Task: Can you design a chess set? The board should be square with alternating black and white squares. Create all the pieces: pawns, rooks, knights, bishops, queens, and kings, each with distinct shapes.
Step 5595:
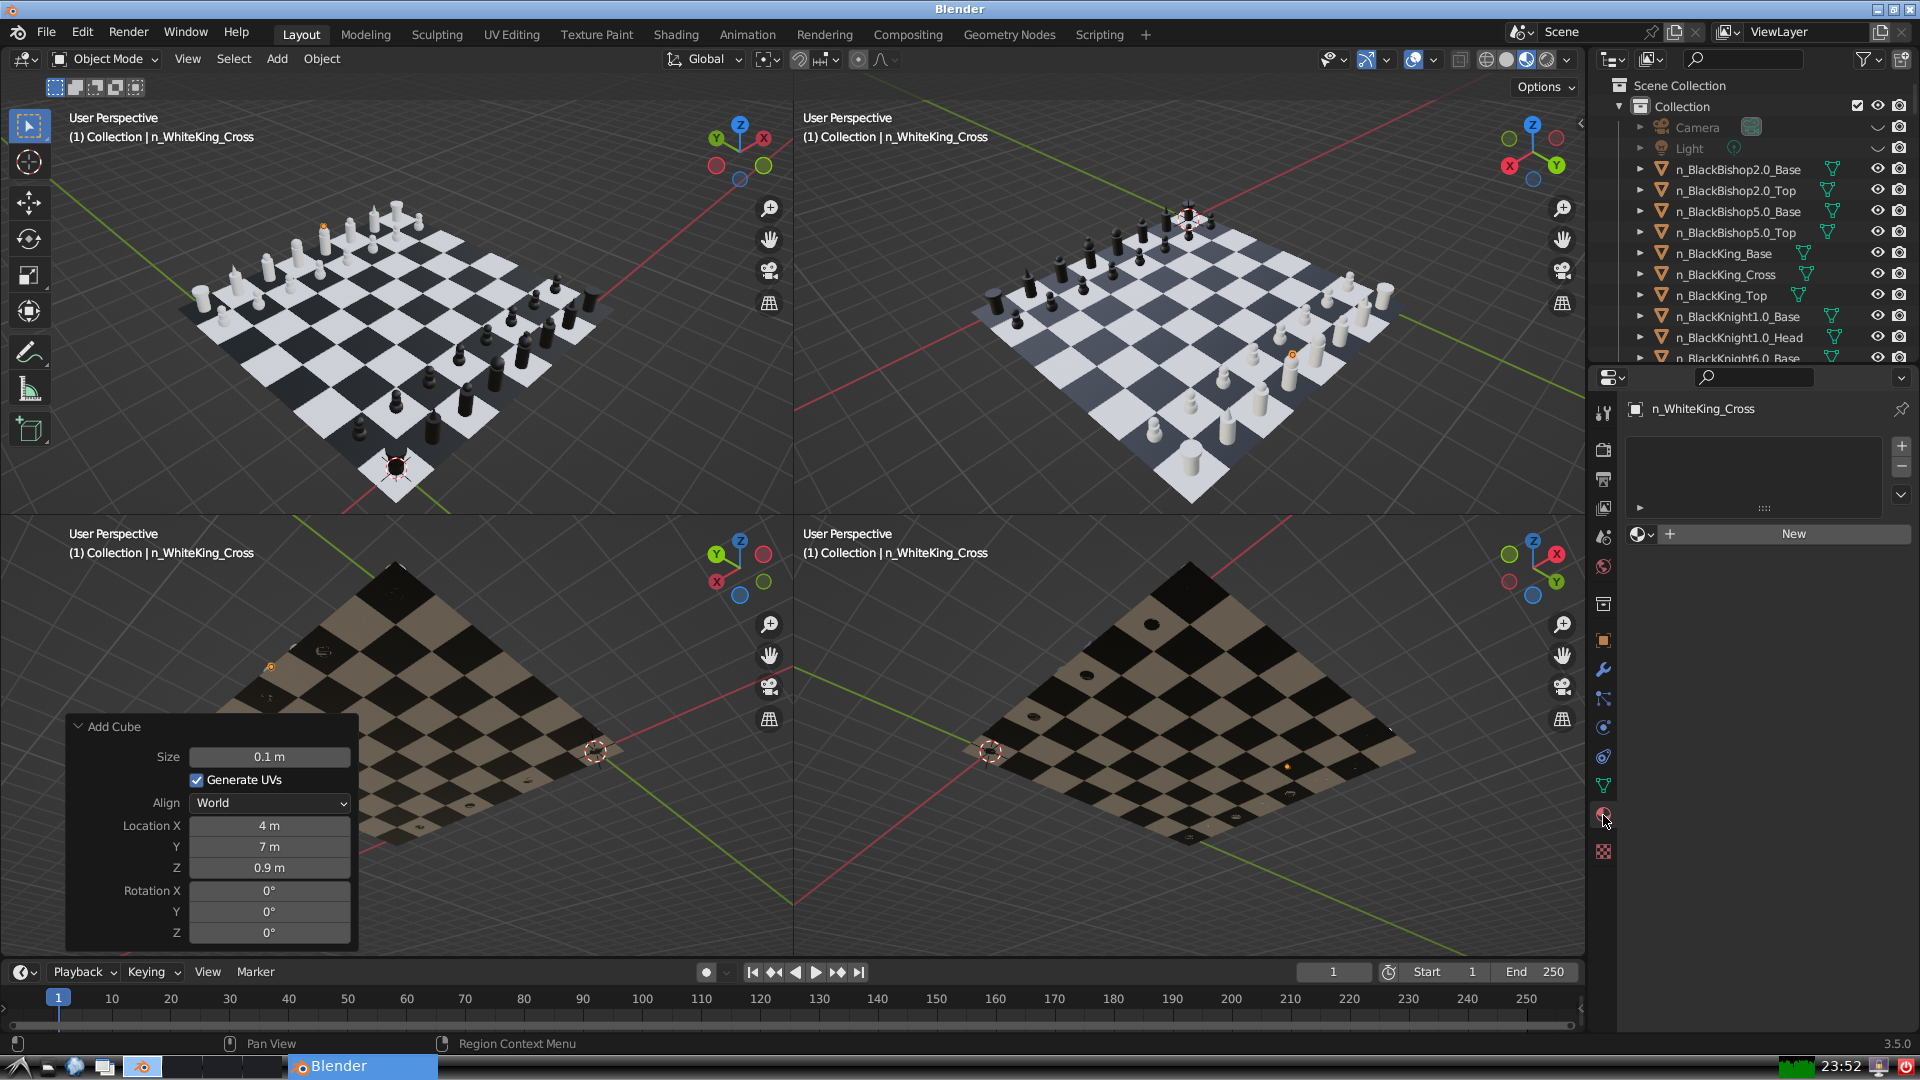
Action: {"mouse_move": [1636, 534]}